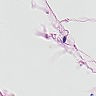
Metastatic tissue present: no